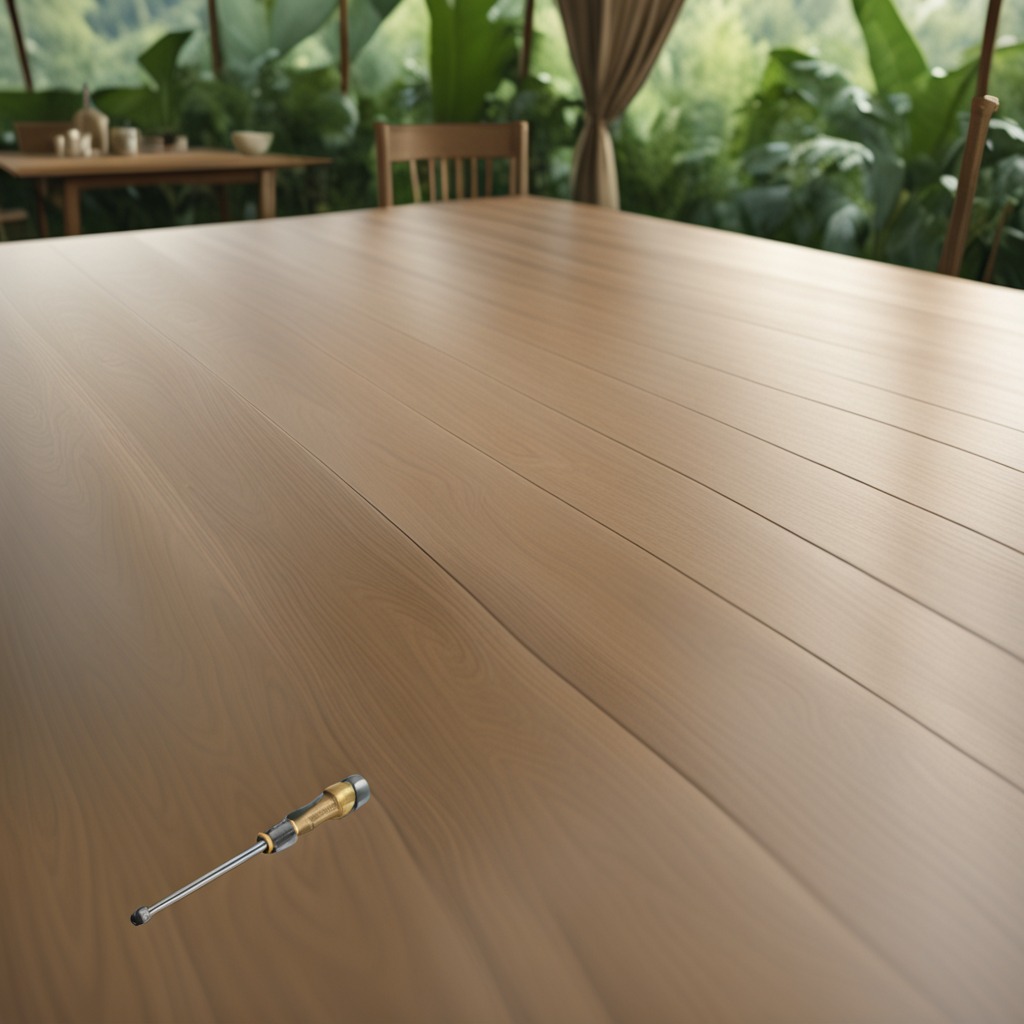
A screwdriver is lying on the wooden table.